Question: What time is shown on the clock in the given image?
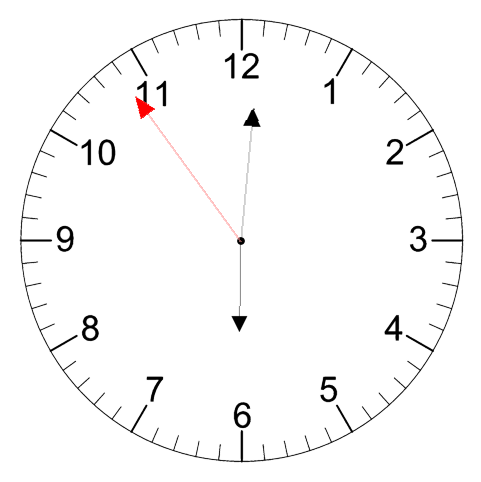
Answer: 06:00:54